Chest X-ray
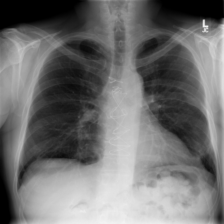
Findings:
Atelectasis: negative
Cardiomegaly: negative
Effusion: negative
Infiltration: negative
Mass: negative
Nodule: negative
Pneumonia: negative
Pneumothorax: negative
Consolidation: negative
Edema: negative
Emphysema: negative
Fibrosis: negative
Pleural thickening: negative
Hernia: negative